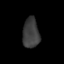
Tissue: skin
Cell type: Epithelial cells
Senescence score: 0.2414
Nuclear area (px): 487
Mean DAPI intensity: 60.643